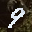
Label: 9